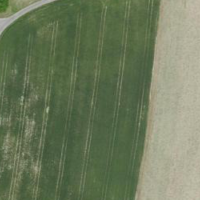
EUNIS habitat code: 52
Species observed at this site:
Cyperus esculentus